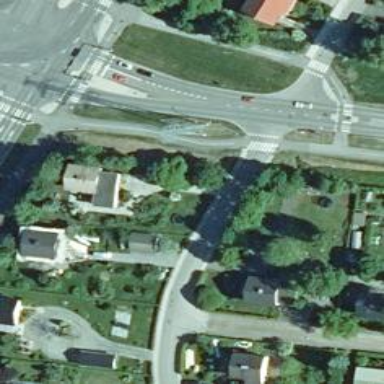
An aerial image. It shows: Asphalt cycleway.